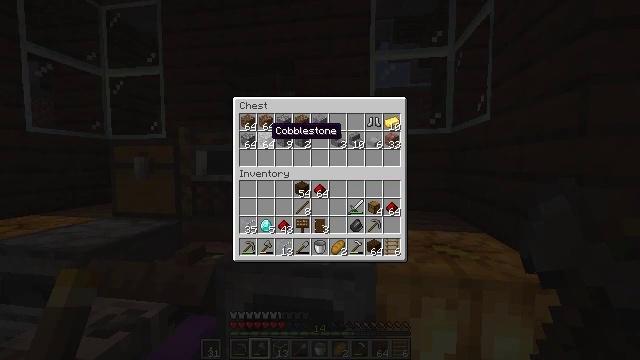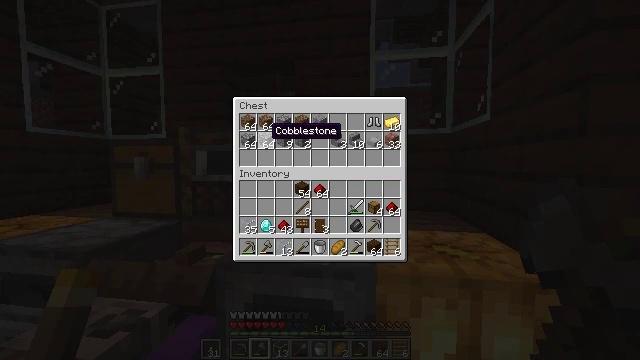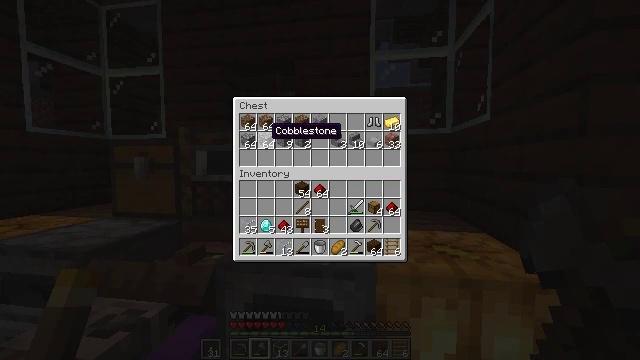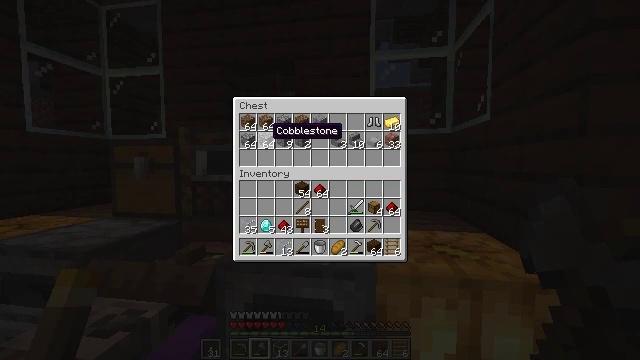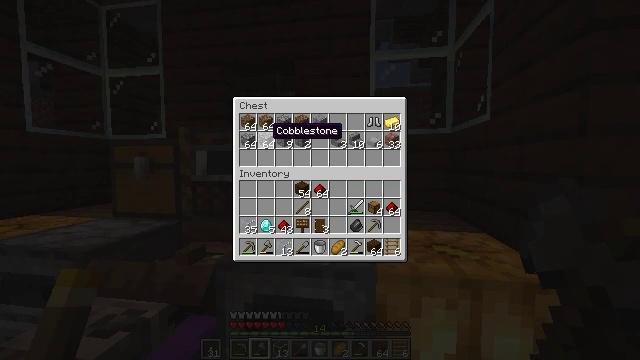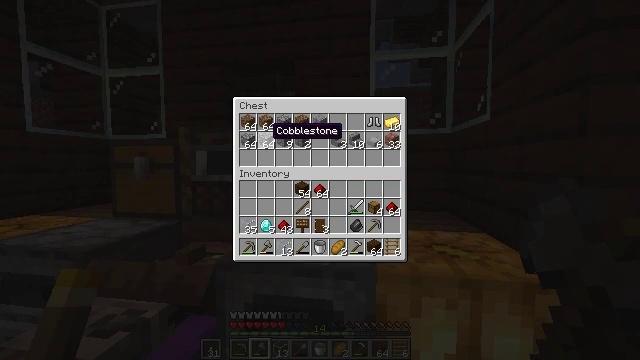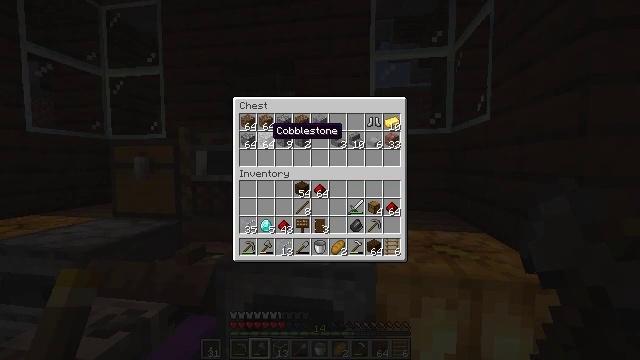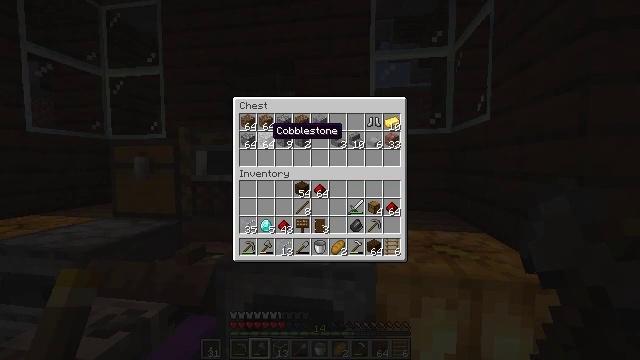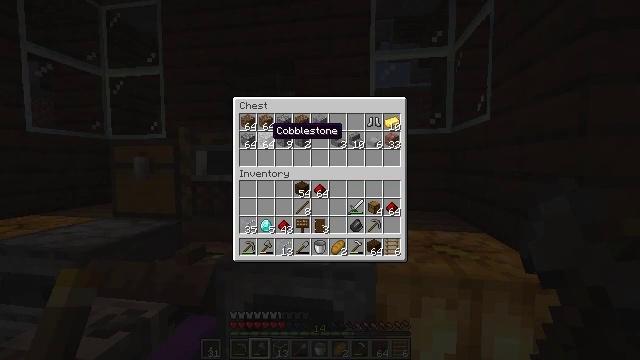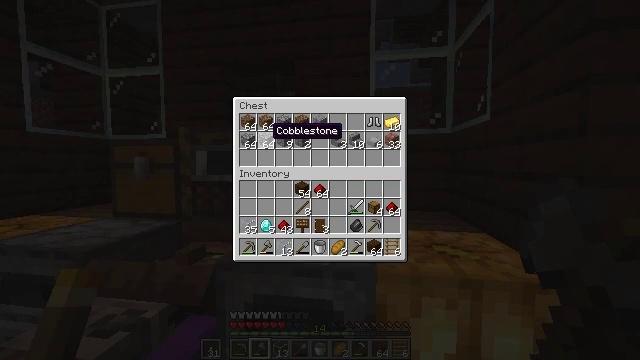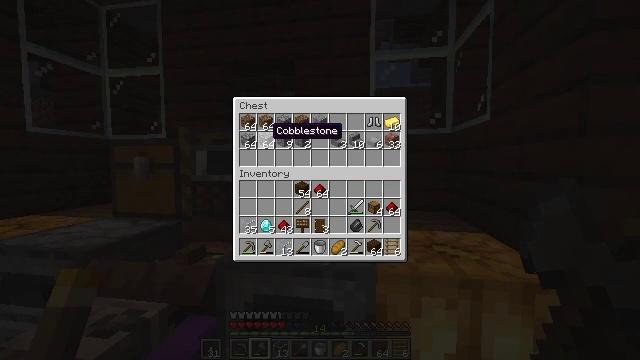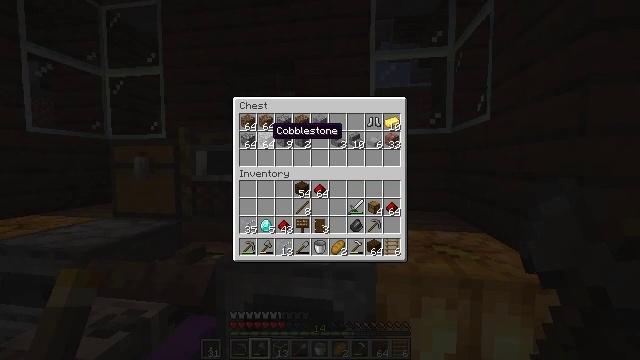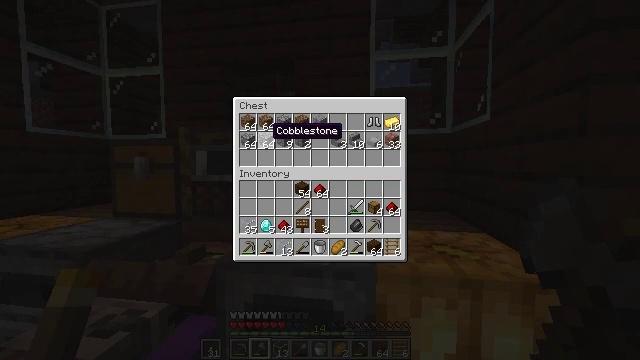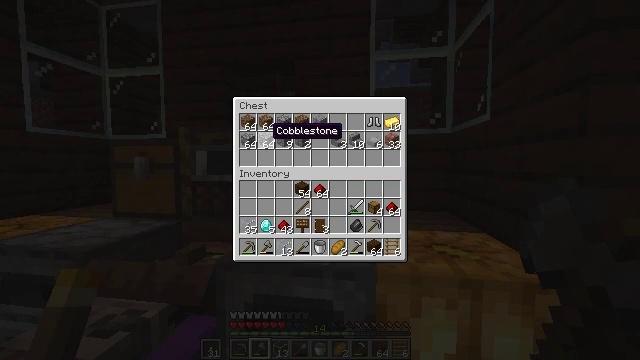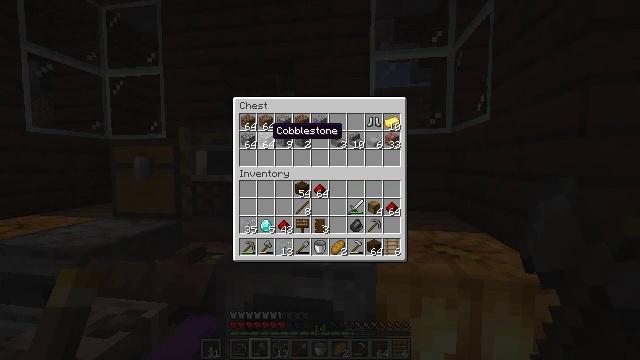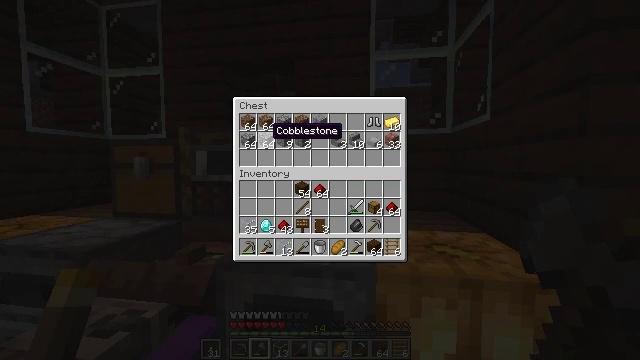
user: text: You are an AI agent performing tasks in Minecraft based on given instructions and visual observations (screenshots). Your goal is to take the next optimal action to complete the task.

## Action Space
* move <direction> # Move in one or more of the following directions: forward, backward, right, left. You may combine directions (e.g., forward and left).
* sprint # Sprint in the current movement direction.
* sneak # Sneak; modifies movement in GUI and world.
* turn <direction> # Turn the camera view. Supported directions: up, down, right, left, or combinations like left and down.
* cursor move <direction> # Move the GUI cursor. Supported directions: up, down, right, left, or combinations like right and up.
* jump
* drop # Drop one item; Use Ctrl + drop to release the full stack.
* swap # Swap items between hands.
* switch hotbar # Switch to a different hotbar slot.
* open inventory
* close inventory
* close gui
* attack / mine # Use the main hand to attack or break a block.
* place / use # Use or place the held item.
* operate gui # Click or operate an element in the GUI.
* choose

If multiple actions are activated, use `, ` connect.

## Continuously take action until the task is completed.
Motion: motion action
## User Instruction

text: Craft some cobblestone wall using the crafting table.
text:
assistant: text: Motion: sneak
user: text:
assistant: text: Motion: sneak
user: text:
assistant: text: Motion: sneak
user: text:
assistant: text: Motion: sneak
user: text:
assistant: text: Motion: sneak
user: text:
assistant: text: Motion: sneak
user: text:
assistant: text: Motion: sneak
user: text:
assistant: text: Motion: sneak
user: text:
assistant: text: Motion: sneak
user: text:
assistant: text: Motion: sneak
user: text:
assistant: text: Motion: sneak
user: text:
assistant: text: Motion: sneak
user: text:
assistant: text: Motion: sneak
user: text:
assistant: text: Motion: sneak
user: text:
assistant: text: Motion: sneak
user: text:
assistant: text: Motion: sneak
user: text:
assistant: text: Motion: sneak
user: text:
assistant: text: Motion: sneak
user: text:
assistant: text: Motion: sneak
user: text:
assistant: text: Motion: sneak
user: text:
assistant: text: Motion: sneak
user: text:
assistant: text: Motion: sneak
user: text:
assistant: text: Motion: sneak
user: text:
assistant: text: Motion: sneak
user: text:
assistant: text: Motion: sneak
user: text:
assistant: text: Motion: sneak, cursor move right and down
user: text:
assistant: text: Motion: no_op
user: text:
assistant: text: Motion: no_op
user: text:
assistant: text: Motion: no_op
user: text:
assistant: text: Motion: no_op